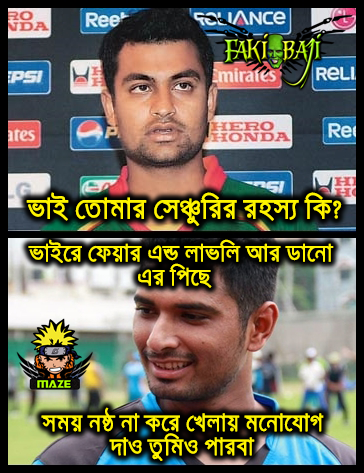
Caption: ভাই তোমার সেঞ্চুরির রহস্য কি? ভাইরে ফেয়ার এন্ড লাভলি আর ডানো এর পিছে সময় নষ্ট না করে খেলায় মনোযোগ দাও তুমিও পারবা
Label: non-hate